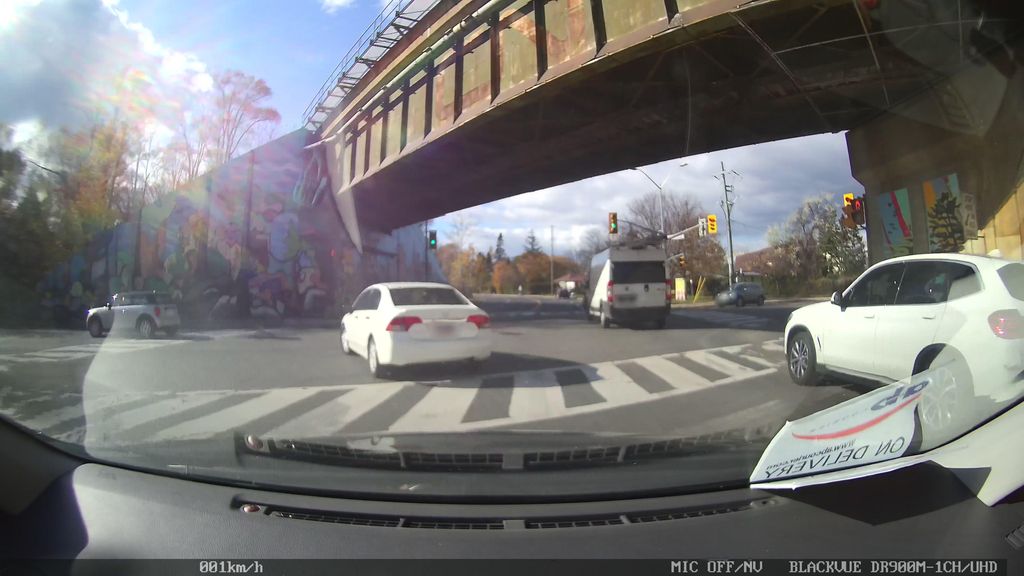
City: toronto